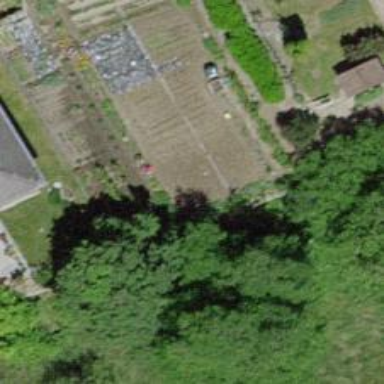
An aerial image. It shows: Garden that is leisure land.